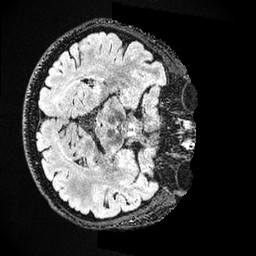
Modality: FLAIR
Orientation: axial
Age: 48
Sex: male
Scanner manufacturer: ge
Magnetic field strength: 3 T
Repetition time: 4.802 s
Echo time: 0.1163 s